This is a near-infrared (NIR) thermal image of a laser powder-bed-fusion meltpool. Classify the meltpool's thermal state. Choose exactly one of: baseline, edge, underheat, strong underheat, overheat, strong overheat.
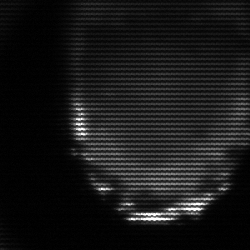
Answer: edge